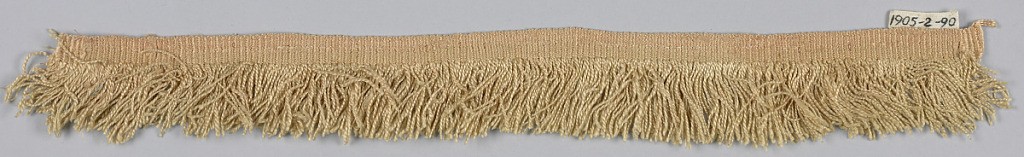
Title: Fringe
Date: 16th century
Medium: silk Technique: woven
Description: Pink fringe with a plain-woven heading and thread skirt.